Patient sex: M
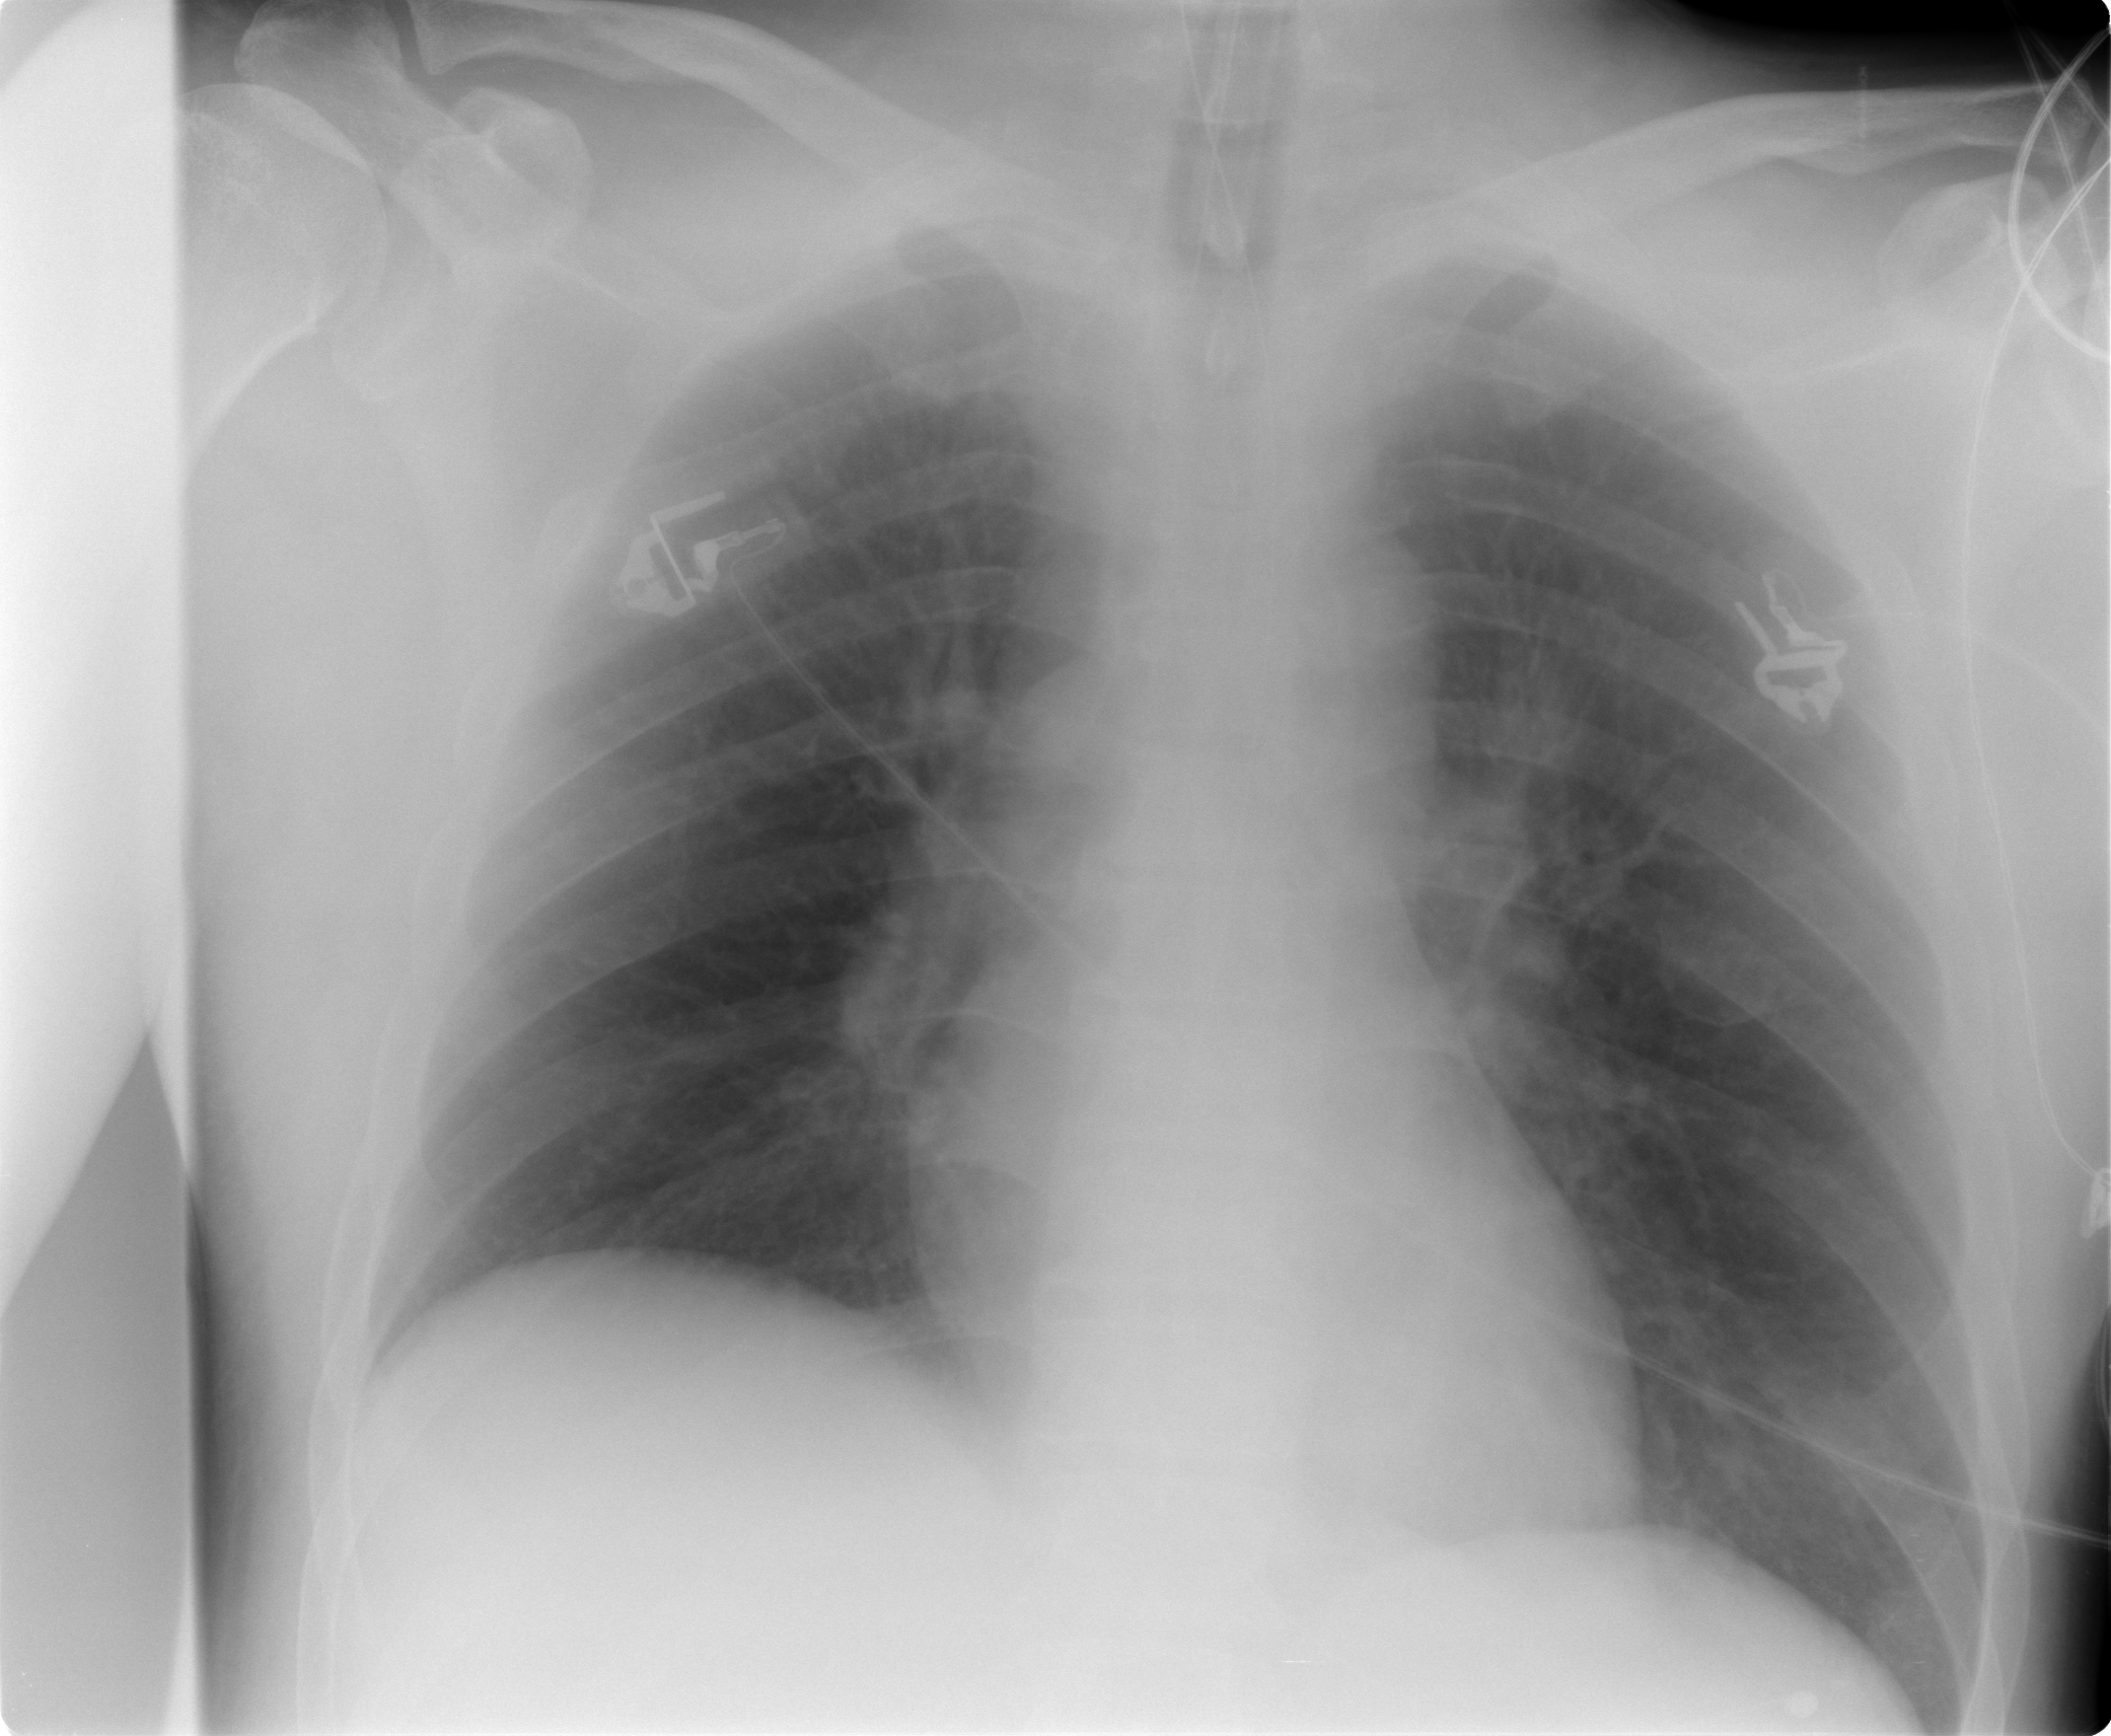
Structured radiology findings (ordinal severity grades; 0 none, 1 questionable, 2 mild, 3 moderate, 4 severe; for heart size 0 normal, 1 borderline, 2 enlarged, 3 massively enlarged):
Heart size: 0
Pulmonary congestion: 0
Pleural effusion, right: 0
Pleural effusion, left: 0
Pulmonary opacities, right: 0
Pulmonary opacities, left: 2
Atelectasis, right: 0
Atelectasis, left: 1